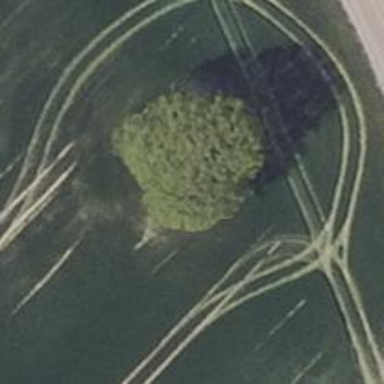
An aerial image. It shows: Deciduous broadleaved tree.